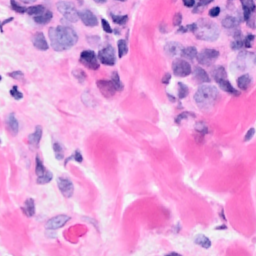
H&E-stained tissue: Breast